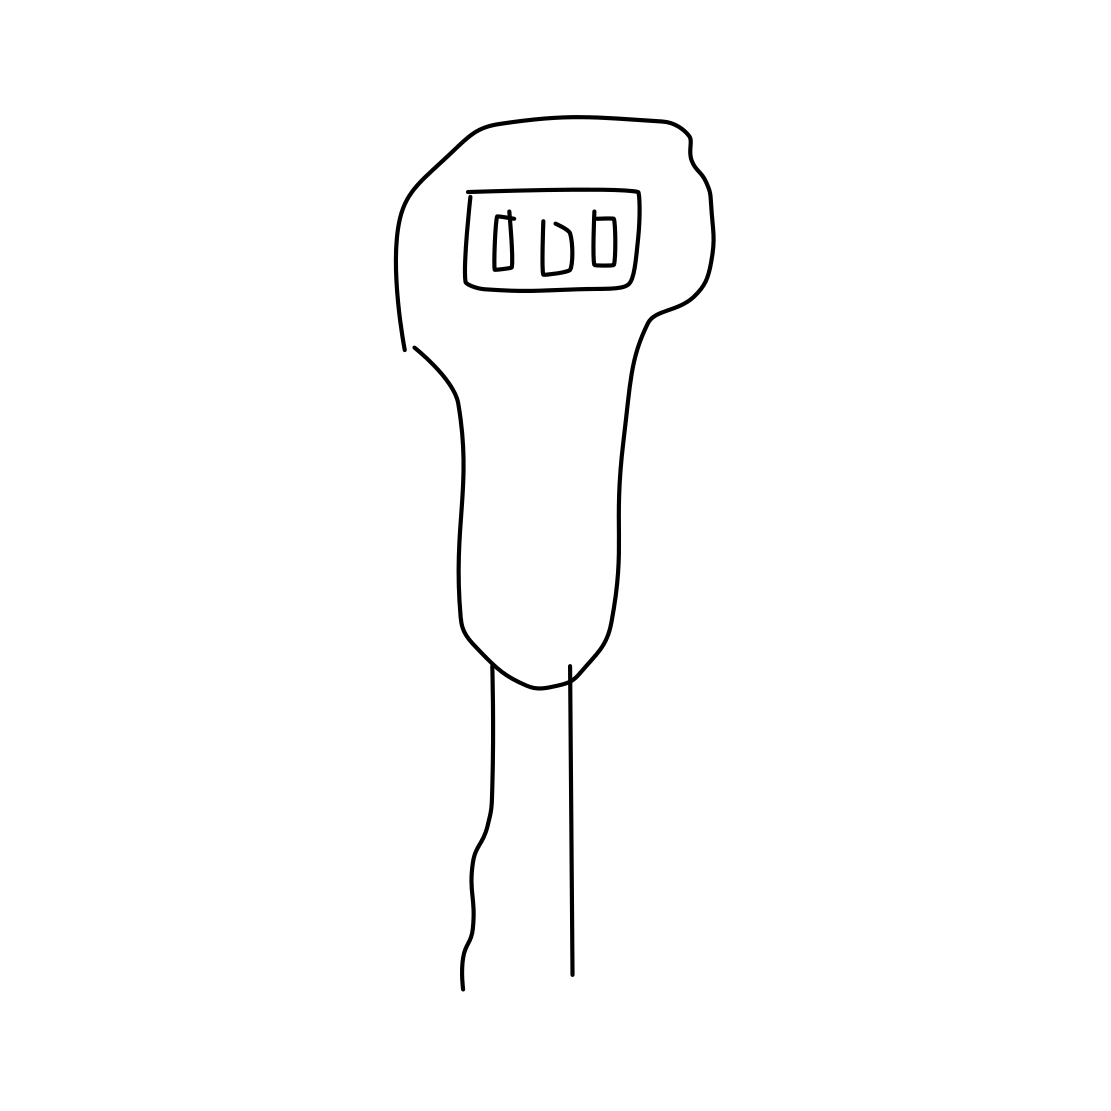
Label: parking meter